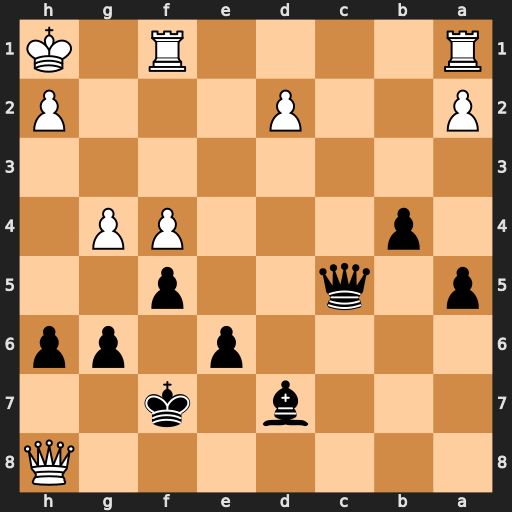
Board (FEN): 7Q/3b1k2/4p1pp/p1q2p2/1p3PP1/8/P2P3P/R4R1K
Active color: b
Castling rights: -
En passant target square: -
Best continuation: Bc6+ Rf3 Bxf3#